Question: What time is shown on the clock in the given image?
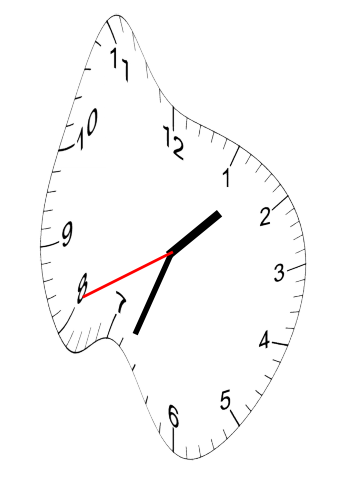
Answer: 01:33:41